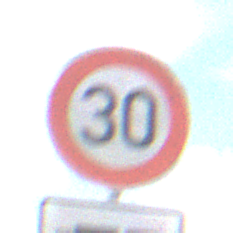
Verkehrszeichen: Geschwindigkeit30
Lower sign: HinweisDurchSinnbild16
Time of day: Midday
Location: Outdoor (Nature)
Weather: PartlyCloudy
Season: NotSpecified
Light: Natural